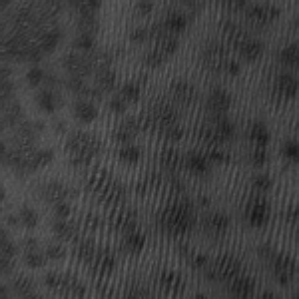
Label: frost